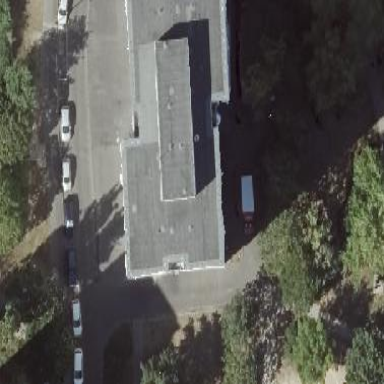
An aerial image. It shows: Apartment building with flat roof.